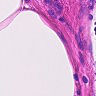
Metastatic tissue present: no